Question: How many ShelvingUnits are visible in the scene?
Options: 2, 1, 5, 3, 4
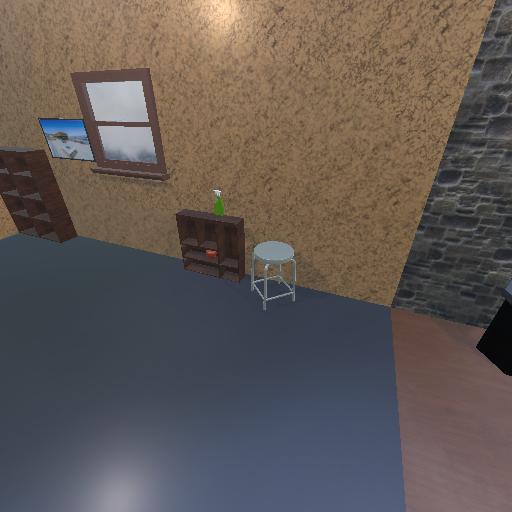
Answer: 2